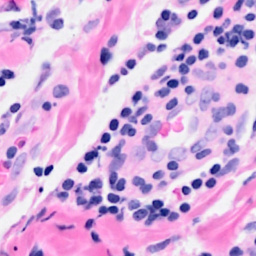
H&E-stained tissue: Breast